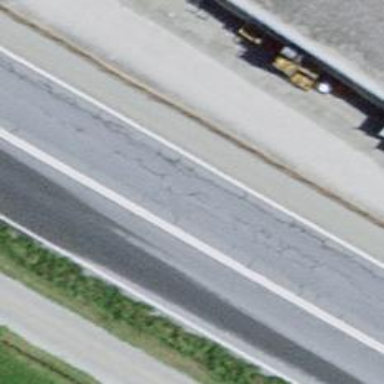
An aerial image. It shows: Asphalt road classified as primary highway.